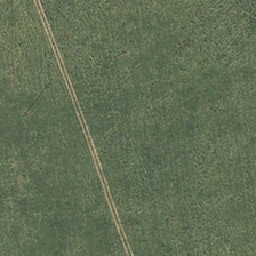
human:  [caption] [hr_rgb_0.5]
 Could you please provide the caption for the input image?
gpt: This is a big wilderness.

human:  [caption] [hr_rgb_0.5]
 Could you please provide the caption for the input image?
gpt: This is a great desert.

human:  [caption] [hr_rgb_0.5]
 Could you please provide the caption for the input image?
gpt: the ground is green and a little deserted .

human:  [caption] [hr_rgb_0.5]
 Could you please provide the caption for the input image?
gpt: This is a wasteland.

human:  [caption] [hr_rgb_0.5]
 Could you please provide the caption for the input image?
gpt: the ground is green and a little deserted .